Current action and preconditions to check: path_clear

Your task: For each precondition in the list above, predict whether it will hold at this action.

Consider the current scene as observed from the mobile robot's camera, and analyze the predicted future states of all dynamic agents (e.g., people, animals, vehicles, or any moving entities) within the NEXT SECOND.

IMPORTANT: Only answer "very likely" if you are absolutely certain—based on strong, clear evidence—that a dynamic agent will violate the precondition in the predicted future state. Do NOT answer "very likely" for unlikely, ambiguous, or low-probability risks.

Ask yourself for each precondition: Is there a high probability, with clear and convincing evidence, that the predicted future states of any dynamic agent will interfere with the predicted future state of the currently executing action within the NEXT SECOND, causing that precondition to fail?

Assess the risk level based on these predictions. Use "likely" or "very likely" if motions create a clear risk of interference.

Use "neutral" or "improbable" if agents are nearby but their predicted paths are clearly diverging or non-conflicting.

Failure Risk Categories: "very improbable", "improbable", "neutral", "likely", "very likely"

Answer Format: Output ONLY the probability_of_failure value from these categories: "very improbable", "improbable", "neutral", "likely", "very likely"

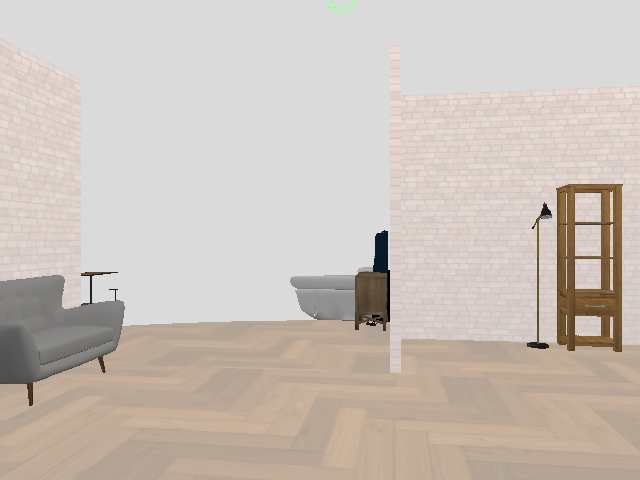

Answer: very improbable